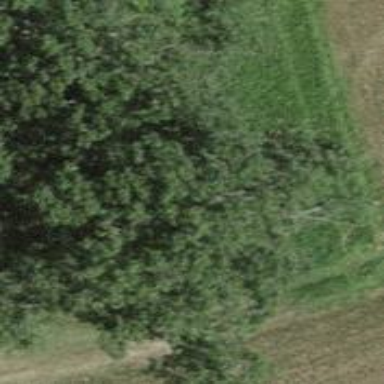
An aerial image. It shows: Deciduous broadleaved tree of the Populus genus.